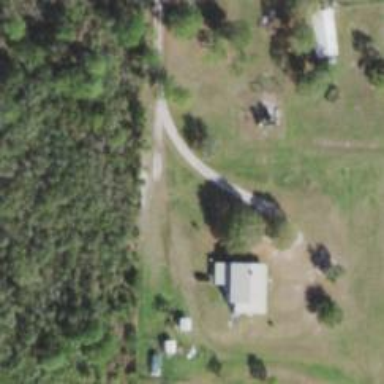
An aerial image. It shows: Driveway leading to service road.